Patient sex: M
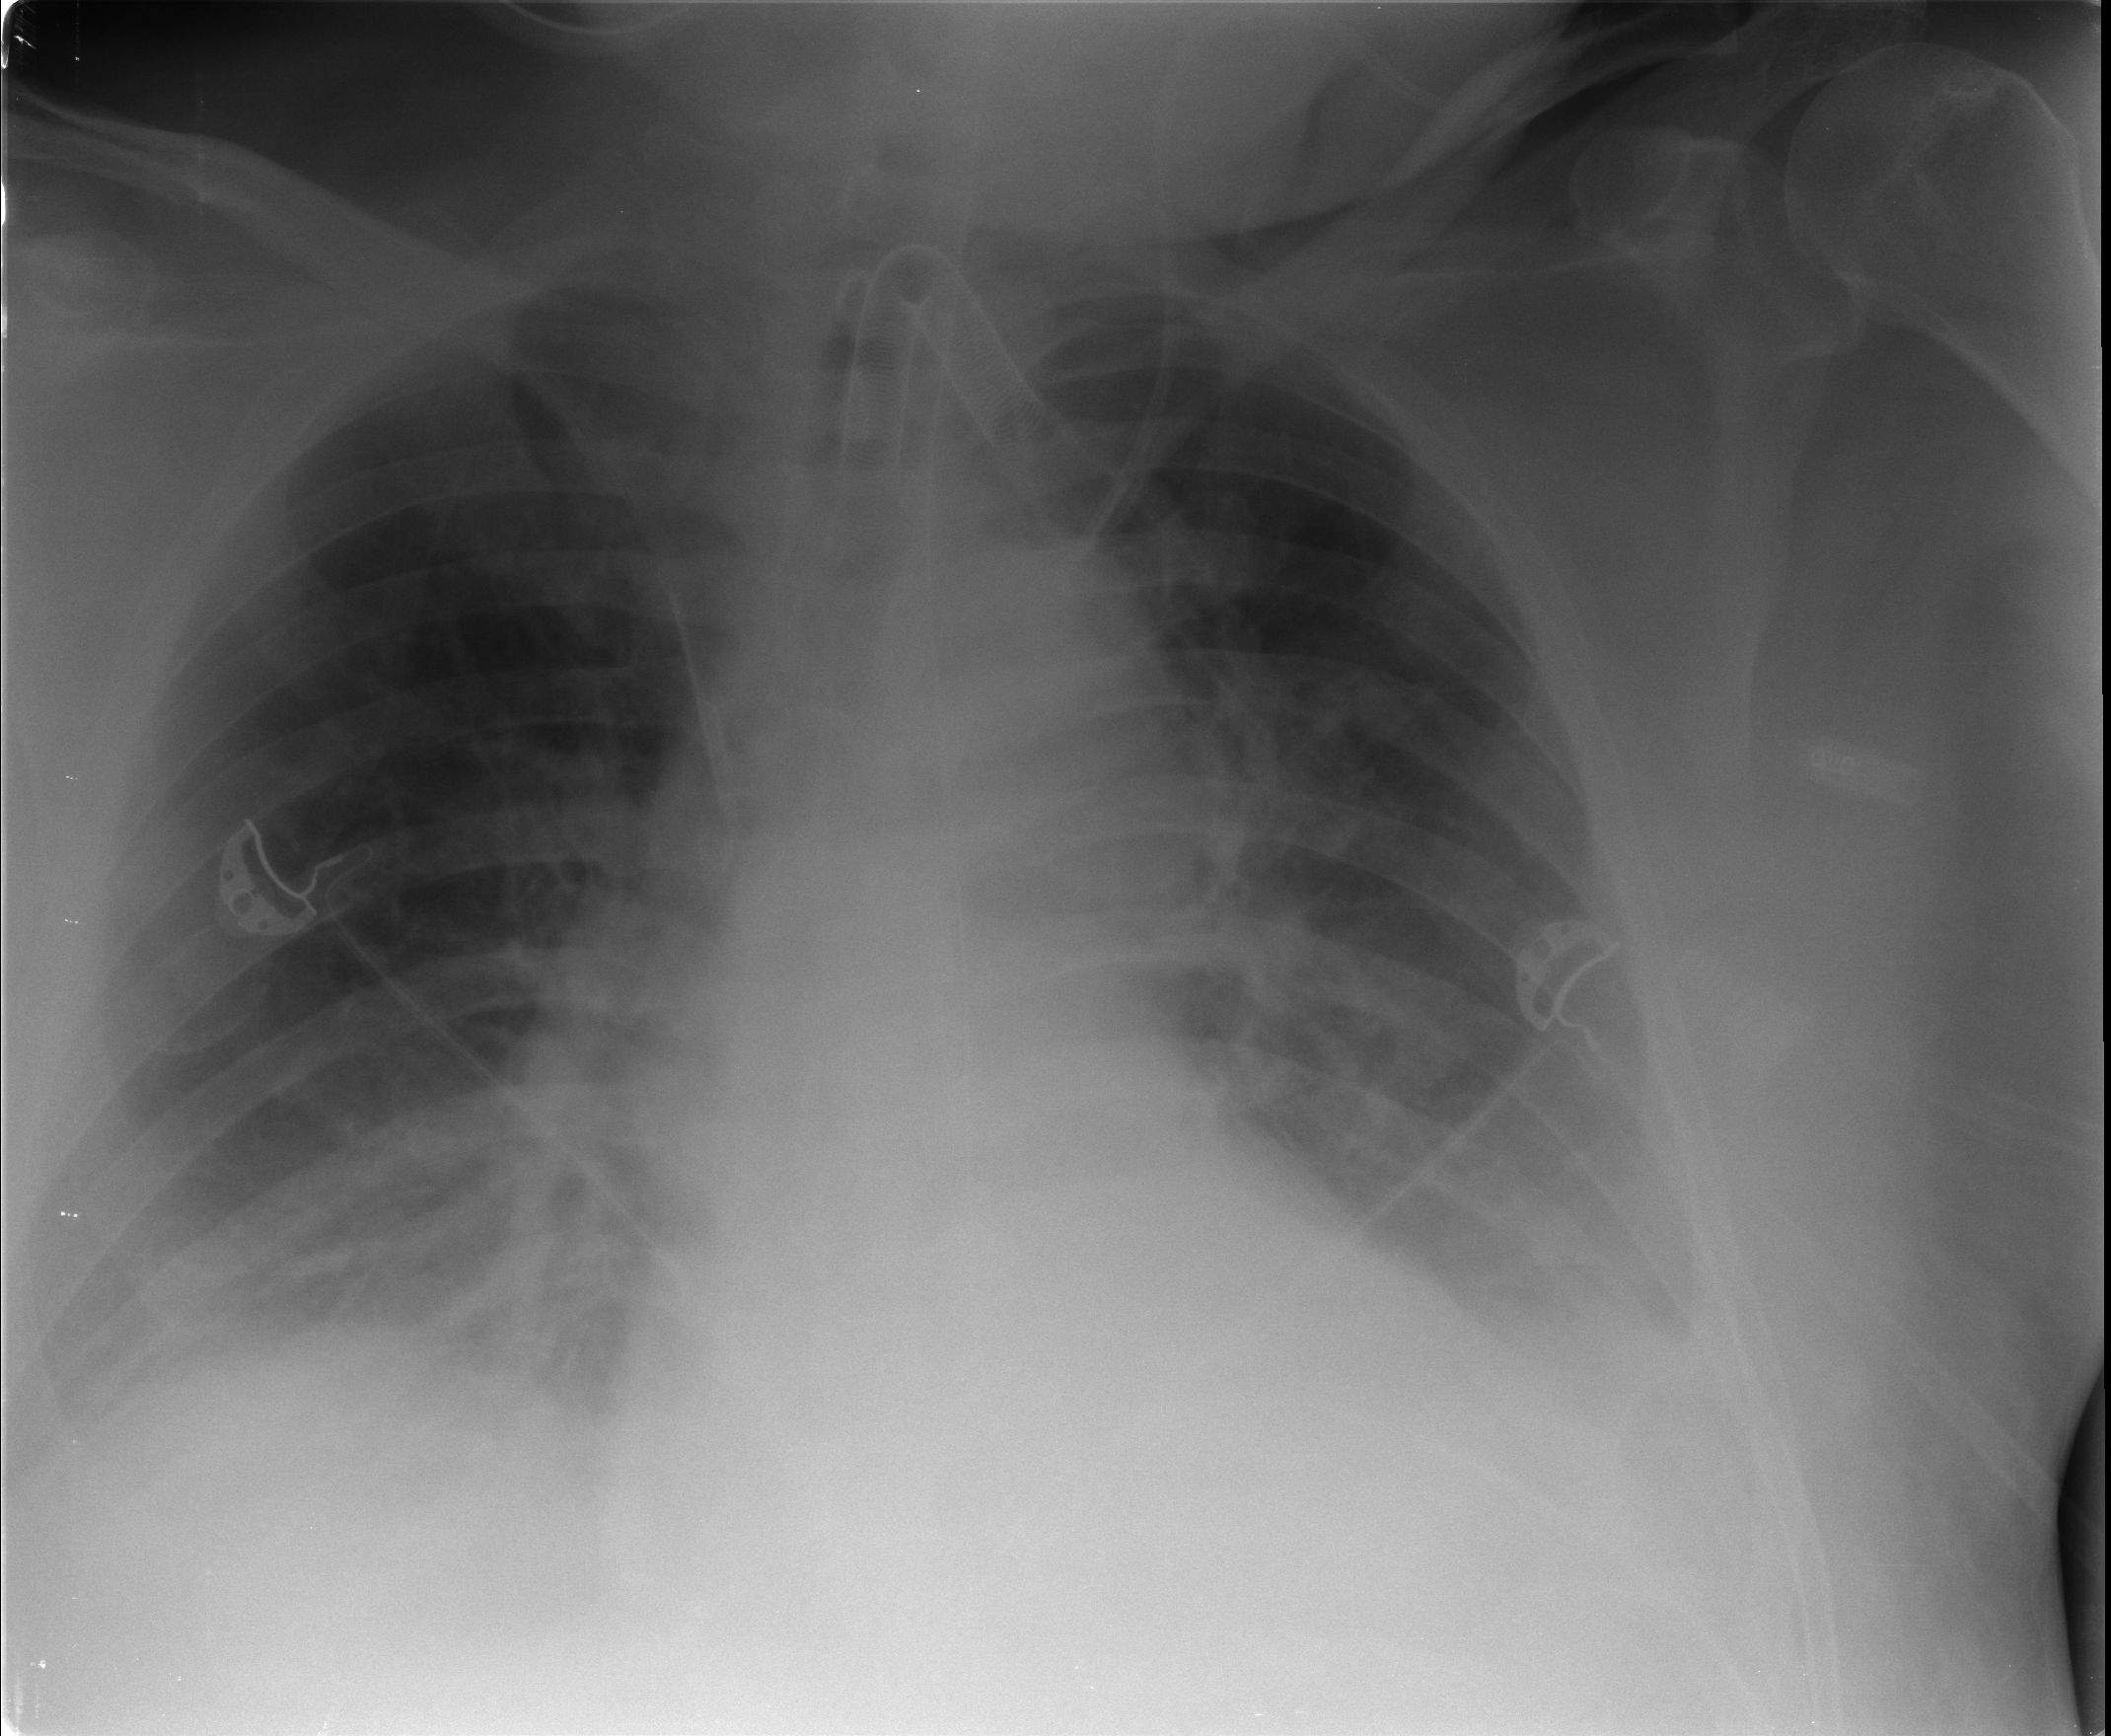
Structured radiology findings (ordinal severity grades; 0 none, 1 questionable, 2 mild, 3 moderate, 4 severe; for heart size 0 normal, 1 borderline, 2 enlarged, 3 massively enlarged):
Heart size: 1
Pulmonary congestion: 3
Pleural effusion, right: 2
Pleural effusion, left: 2
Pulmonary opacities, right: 0
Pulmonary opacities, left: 0
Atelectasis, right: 3
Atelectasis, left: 3